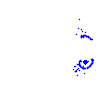
Particle: pion